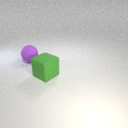
large green rubber cube in front of large purple rubber sphere